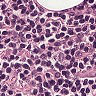
Metastatic tissue present: no